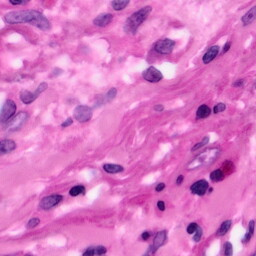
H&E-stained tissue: Pancreatic